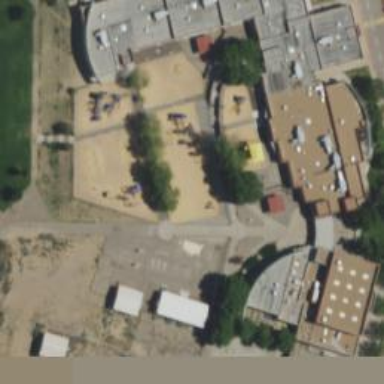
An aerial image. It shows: School.